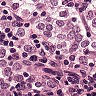
Metastatic tissue present: yes